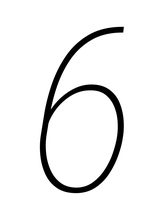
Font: Roboto-Italic_Condensed_Thin_Italic